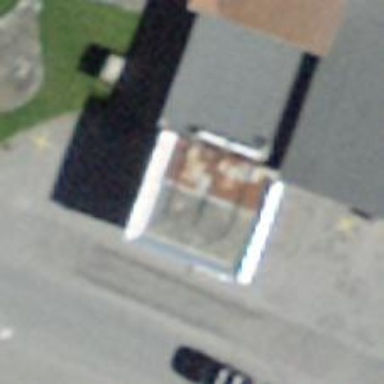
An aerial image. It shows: Fuel station.